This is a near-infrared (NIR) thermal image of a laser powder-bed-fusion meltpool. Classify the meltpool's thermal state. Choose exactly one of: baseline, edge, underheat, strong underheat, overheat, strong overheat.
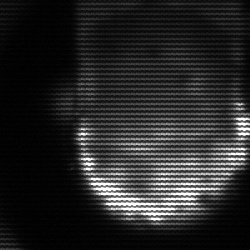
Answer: baseline